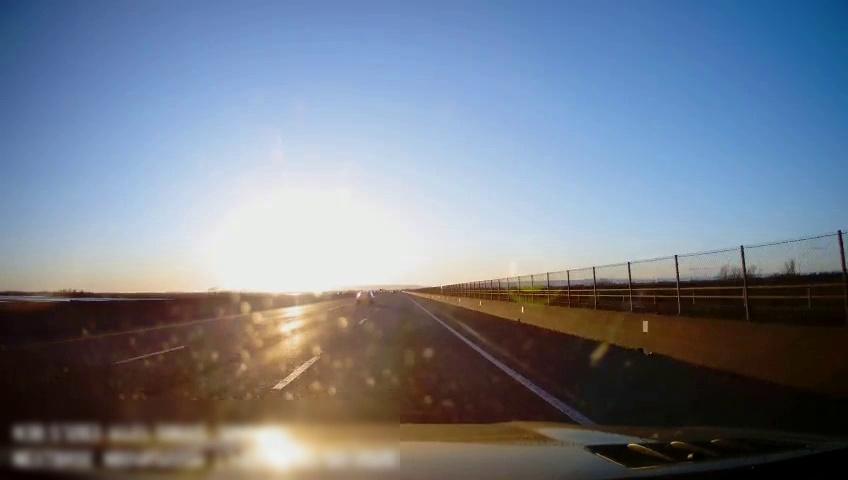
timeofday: Day
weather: Sunny
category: Drivable Space
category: Vehicles | Car
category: Lanes | Alternate Lane
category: Lanes | Current Lane
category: Lanes | Current Lane
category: Lanes | Alternate Lane